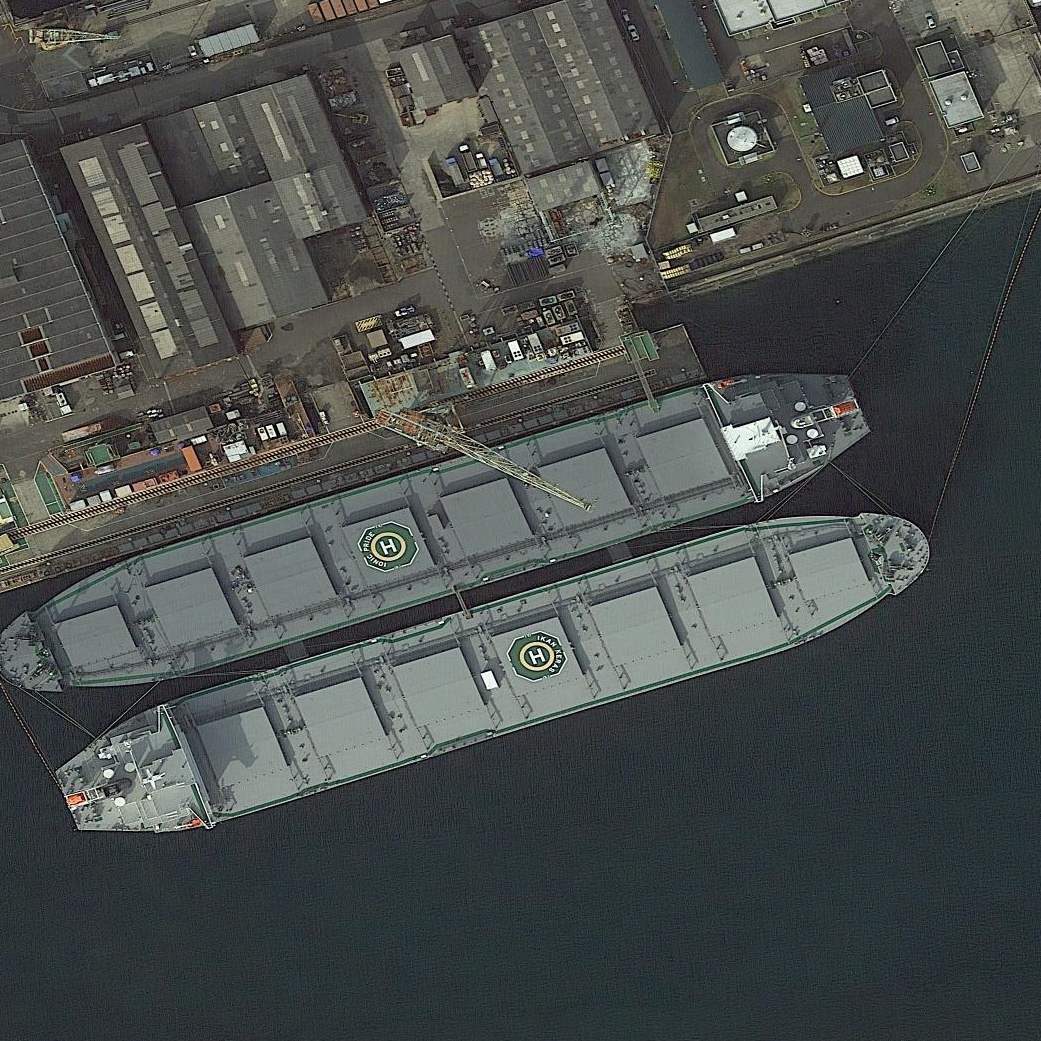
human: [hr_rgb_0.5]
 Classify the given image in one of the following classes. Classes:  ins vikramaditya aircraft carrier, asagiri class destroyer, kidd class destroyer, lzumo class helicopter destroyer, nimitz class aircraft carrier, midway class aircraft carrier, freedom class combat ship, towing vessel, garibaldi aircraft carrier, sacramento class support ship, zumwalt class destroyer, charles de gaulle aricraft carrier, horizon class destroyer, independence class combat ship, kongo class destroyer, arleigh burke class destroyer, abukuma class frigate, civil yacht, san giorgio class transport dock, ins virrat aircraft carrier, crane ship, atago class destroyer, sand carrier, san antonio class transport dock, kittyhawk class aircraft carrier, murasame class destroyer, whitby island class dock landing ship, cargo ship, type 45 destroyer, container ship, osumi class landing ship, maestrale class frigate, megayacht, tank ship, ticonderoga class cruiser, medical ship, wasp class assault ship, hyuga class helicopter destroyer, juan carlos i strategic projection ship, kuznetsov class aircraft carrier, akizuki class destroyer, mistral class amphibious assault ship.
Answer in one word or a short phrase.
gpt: Cargo ship